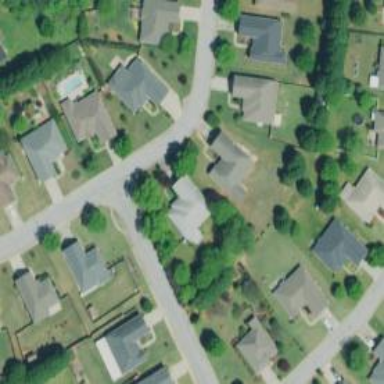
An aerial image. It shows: Residential road with sidewalk on the left side.